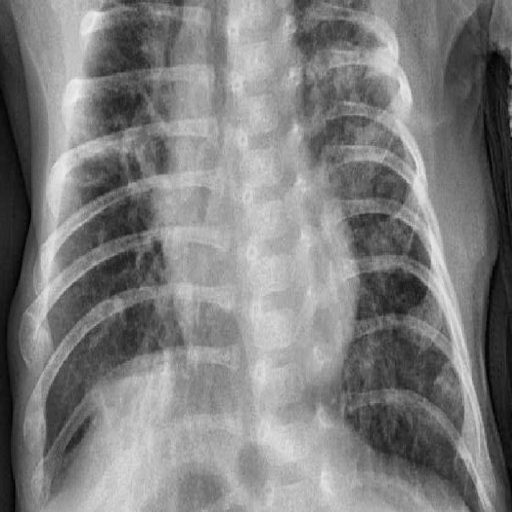
Finding: PNEUMONIA